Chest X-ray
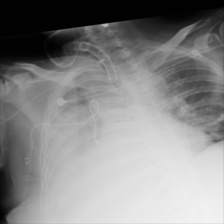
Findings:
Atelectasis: negative
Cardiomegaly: negative
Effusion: negative
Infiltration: negative
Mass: negative
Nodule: negative
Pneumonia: negative
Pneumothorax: negative
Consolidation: negative
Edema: negative
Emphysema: negative
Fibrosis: negative
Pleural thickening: negative
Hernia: negative